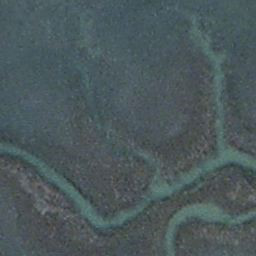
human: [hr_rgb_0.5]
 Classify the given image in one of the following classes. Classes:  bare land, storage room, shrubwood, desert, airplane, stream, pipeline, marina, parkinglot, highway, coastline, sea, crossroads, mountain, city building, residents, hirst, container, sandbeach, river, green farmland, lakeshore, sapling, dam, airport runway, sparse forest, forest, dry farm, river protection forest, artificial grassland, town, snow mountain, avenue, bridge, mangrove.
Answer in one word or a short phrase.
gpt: stream